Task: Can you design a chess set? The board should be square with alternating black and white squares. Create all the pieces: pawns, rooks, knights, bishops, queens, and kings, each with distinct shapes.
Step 4423:
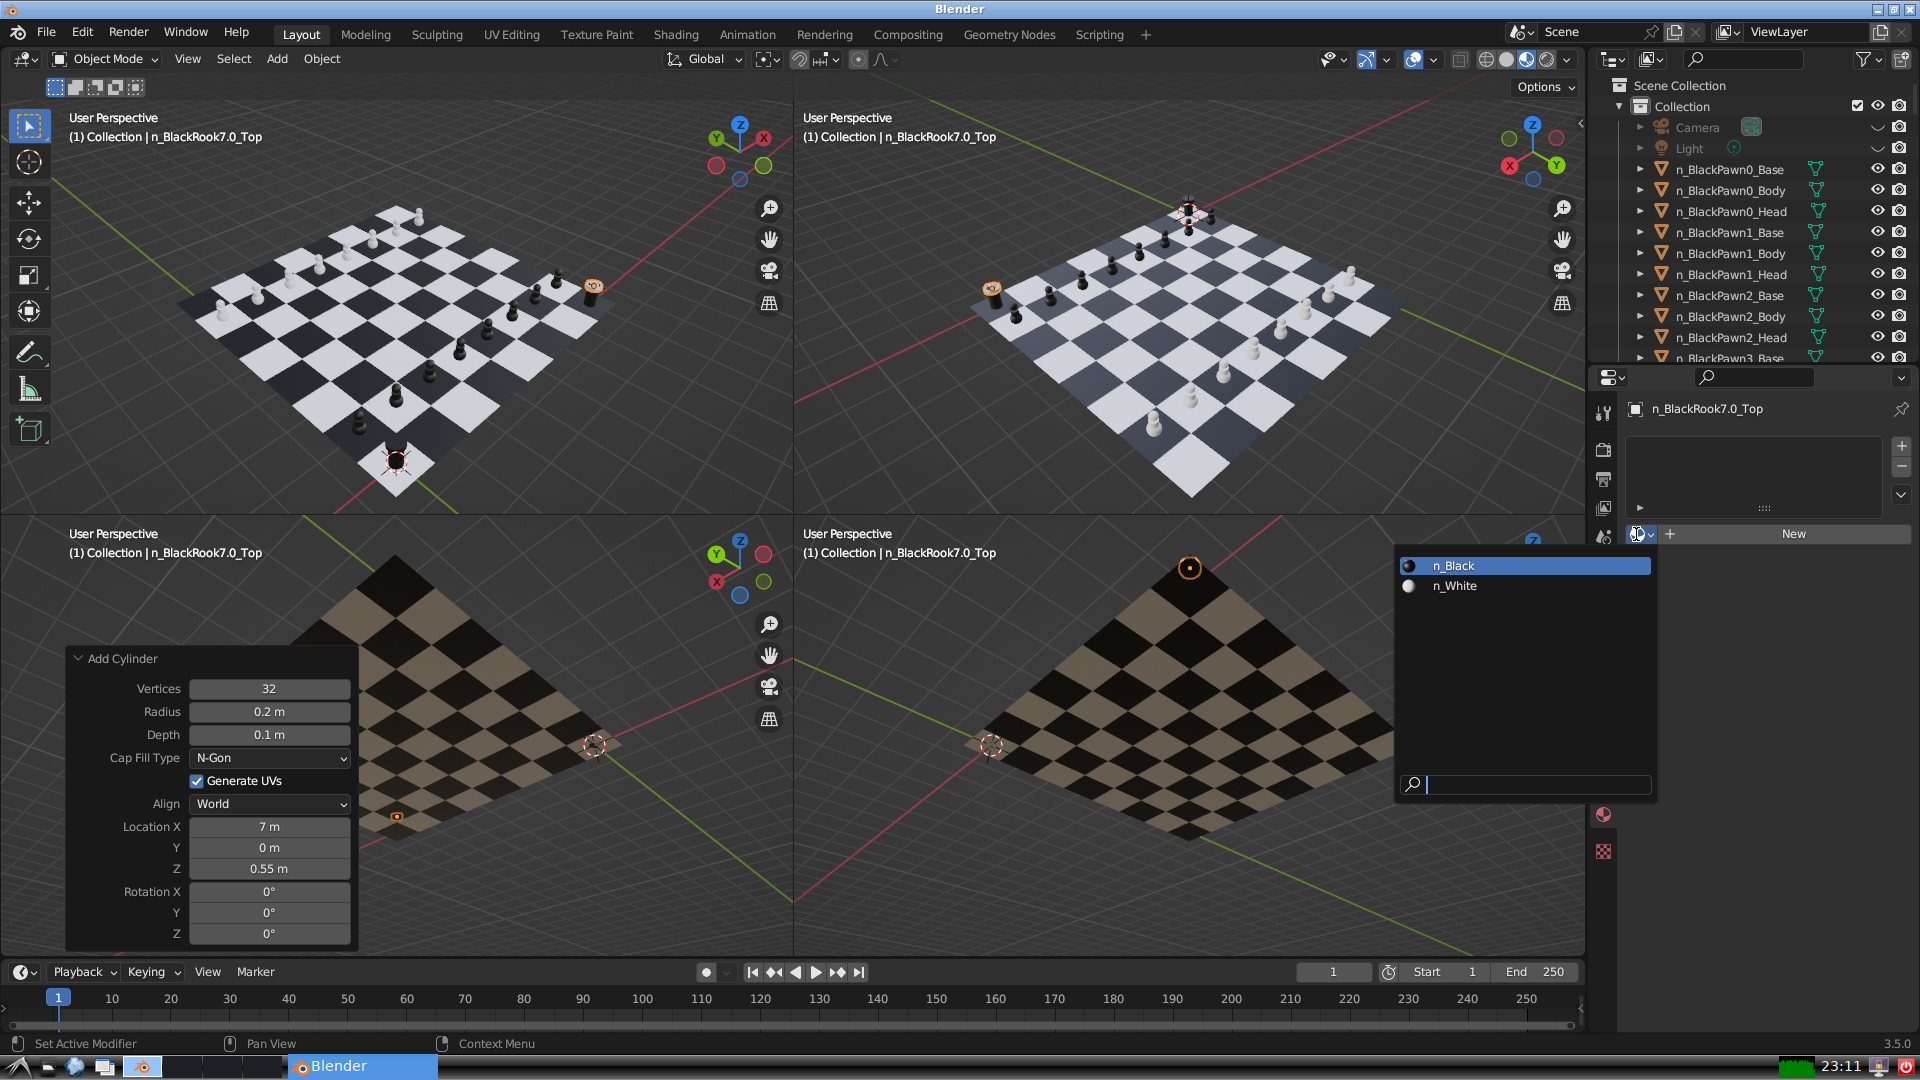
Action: input_text: n_Black